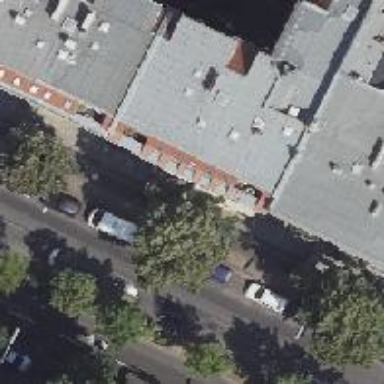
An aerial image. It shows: Furniture shop.